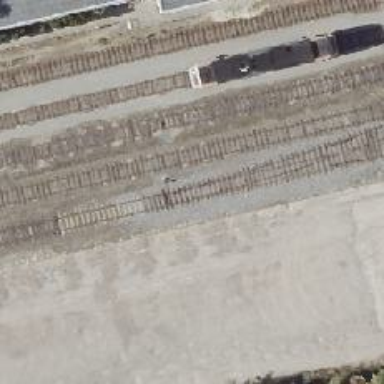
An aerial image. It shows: Railway switch with the turnout side on the left.